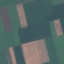
Land use / land cover class: AnnualCrop